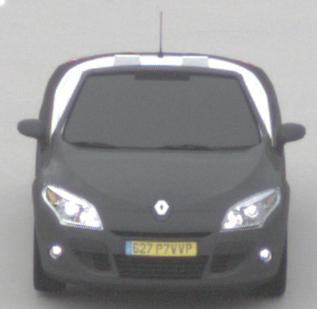
Make: Renault
Model: Mégane Coupé-Cabriolet 1.6 16V 110
Detailed model: Mégane (III) Coupé-Cabriolet
Model produced from: 2010/06
Model produced until: 2013/03
Doors: 2
Color: gray
Road condition: dry road
Daytime: morning or afternoon
Contrast: low contrast